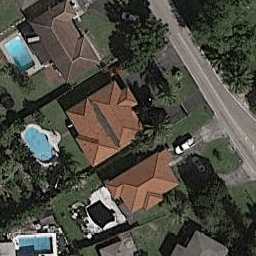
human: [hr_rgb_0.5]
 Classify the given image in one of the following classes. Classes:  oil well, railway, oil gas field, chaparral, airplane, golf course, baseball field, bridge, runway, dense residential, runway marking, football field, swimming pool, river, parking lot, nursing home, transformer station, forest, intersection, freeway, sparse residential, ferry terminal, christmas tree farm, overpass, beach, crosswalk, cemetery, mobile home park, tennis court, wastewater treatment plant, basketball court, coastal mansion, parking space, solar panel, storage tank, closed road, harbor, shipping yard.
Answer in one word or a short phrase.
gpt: coastal mansion